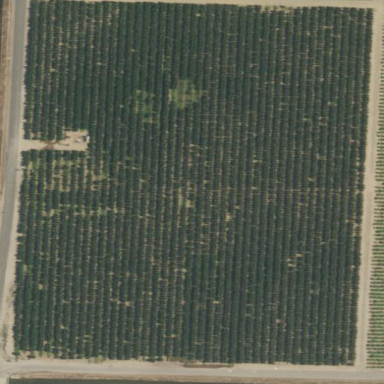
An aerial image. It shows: Orchard.